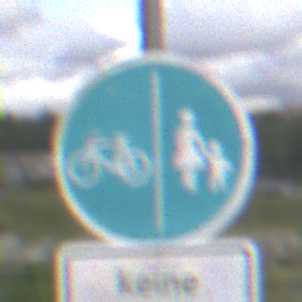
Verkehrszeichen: GetrennterRadUndGehwegRadwegLinks
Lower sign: HinweisDurchVerbaleAngabe4
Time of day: MorningAfternoon
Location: Outdoor (Suburban)
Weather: PartlyCloudy
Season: NotSpecified
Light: Natural